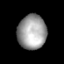
Tissue: skin
Cell type: Epithelial cells
Senescence score: 0.7933
Nuclear area (px): 961
Mean DAPI intensity: 159.627